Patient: sex F, age 58
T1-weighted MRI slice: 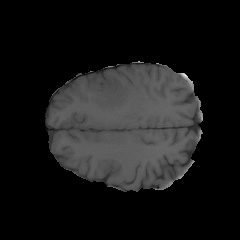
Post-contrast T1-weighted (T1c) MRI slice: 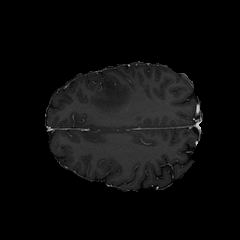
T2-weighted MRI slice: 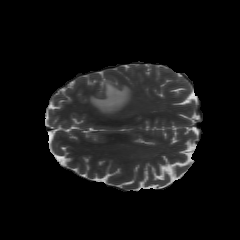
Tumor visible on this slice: yes
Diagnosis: Glioblastoma, IDH-wildtype
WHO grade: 4